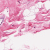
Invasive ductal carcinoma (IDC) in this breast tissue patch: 0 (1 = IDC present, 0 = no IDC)